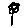
Label: flower